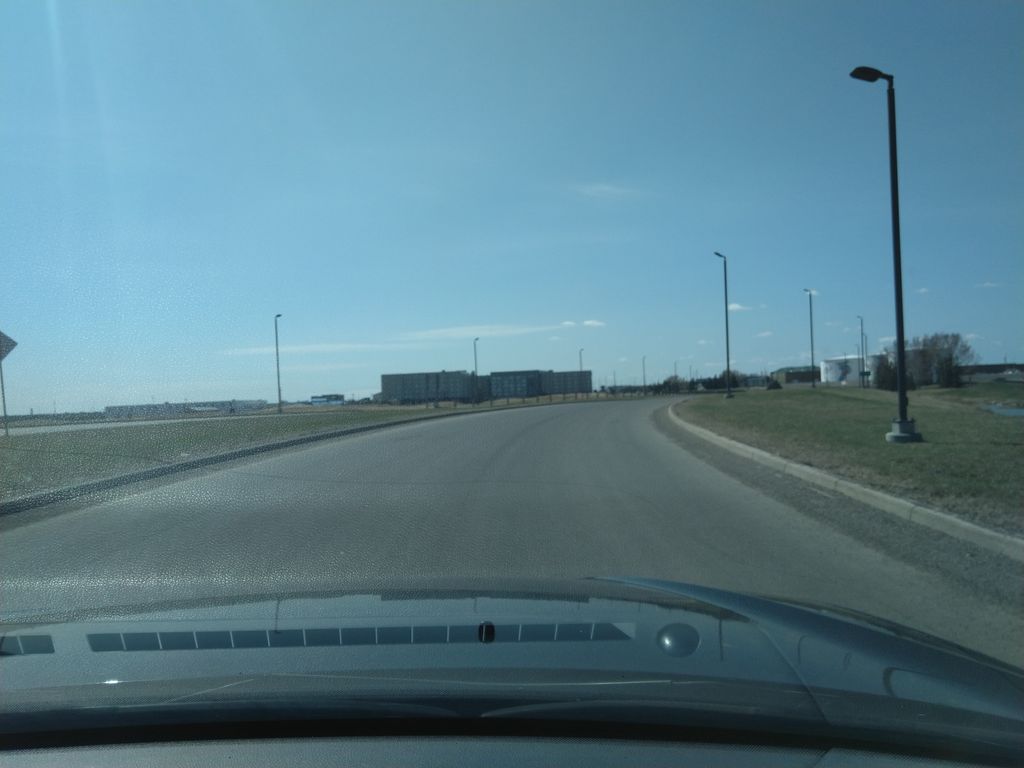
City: calgary